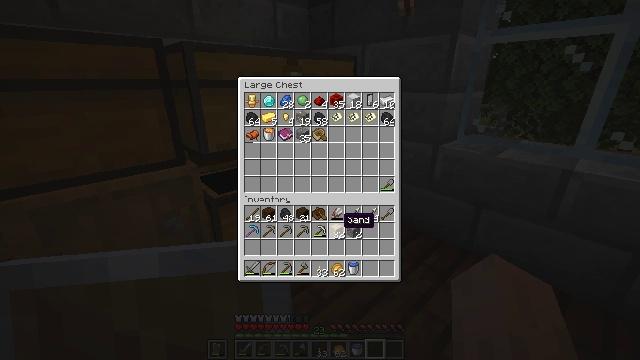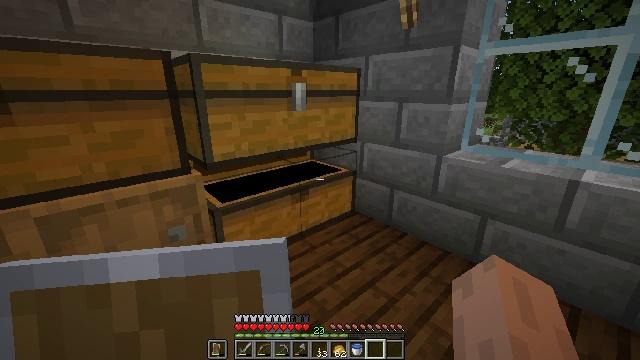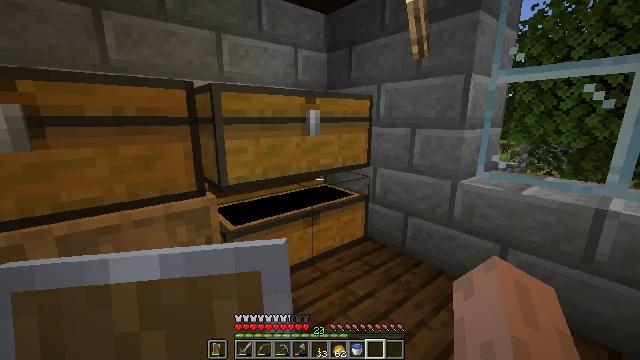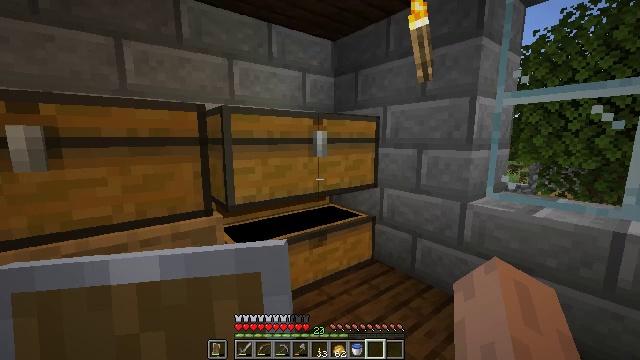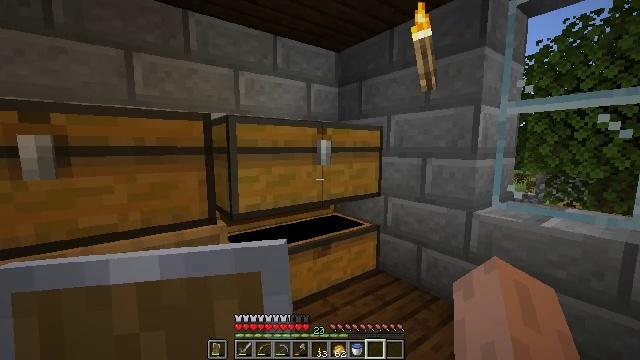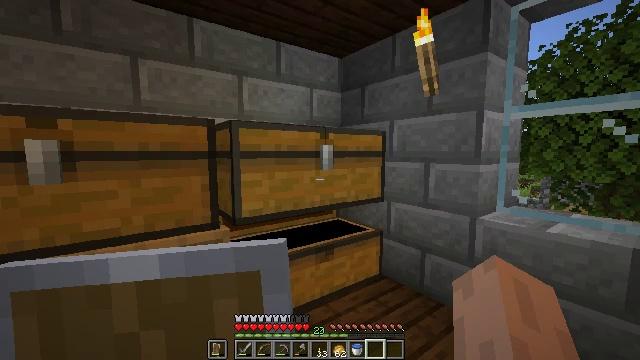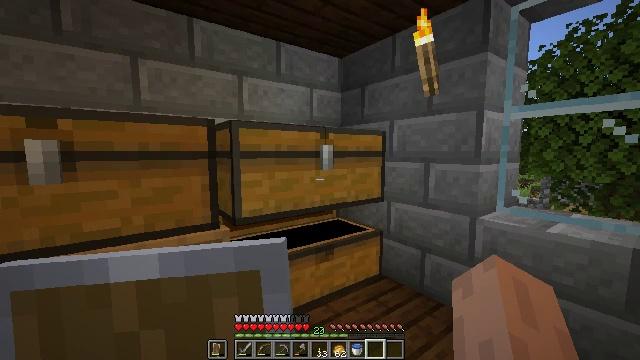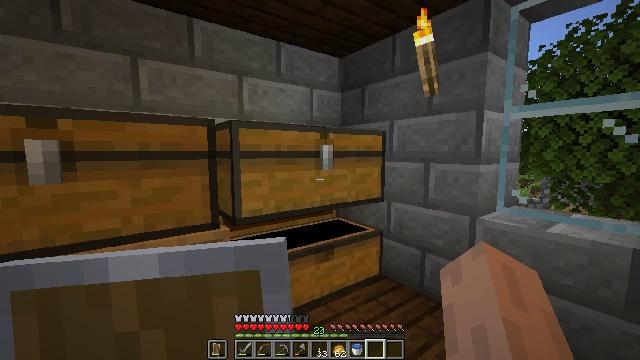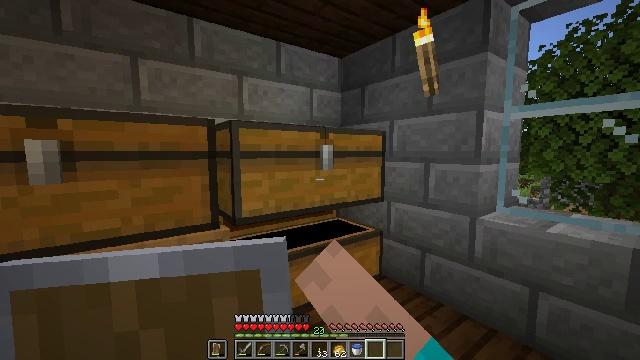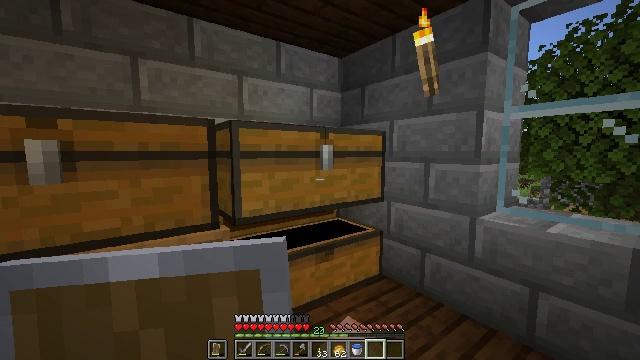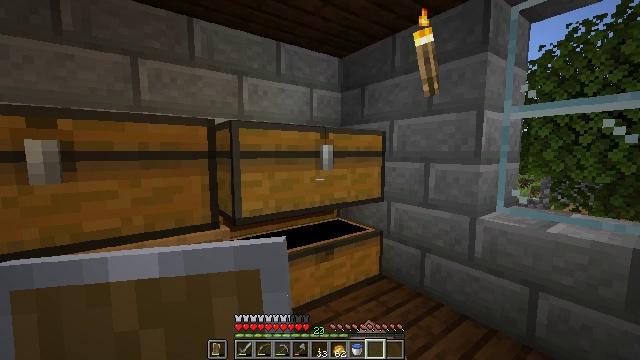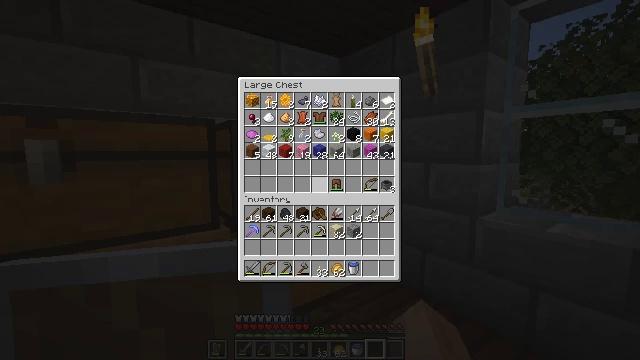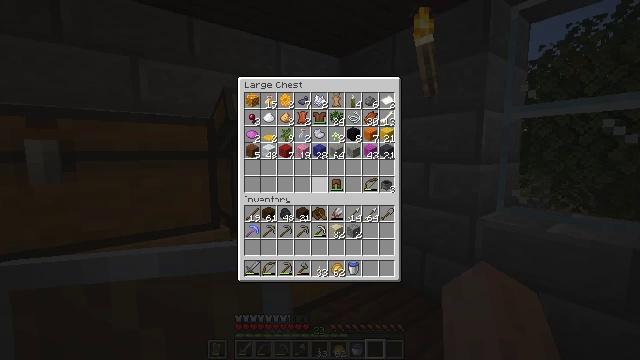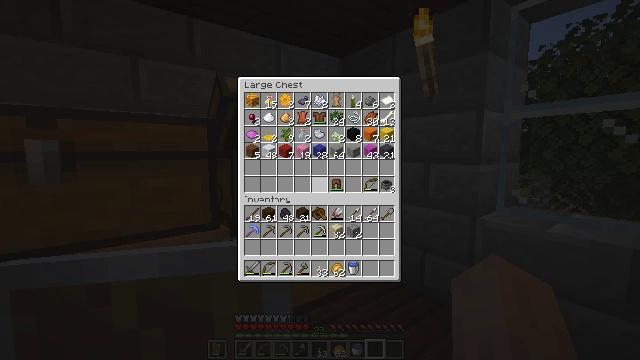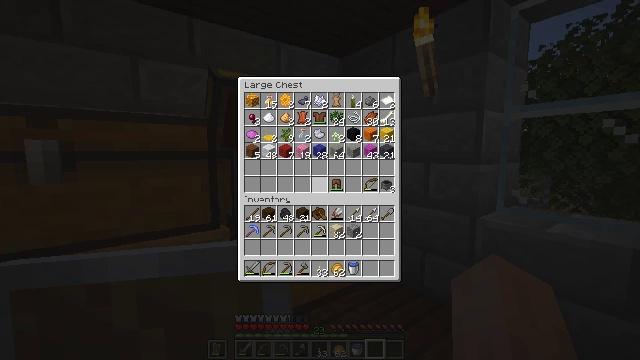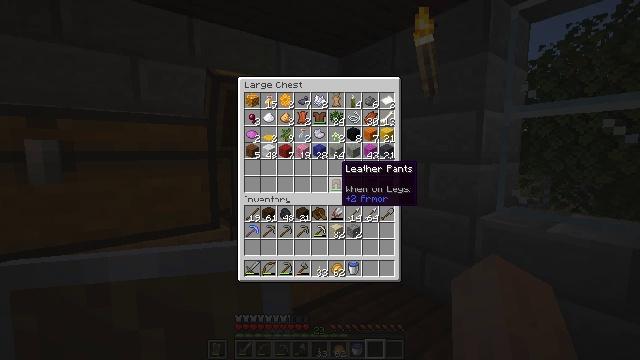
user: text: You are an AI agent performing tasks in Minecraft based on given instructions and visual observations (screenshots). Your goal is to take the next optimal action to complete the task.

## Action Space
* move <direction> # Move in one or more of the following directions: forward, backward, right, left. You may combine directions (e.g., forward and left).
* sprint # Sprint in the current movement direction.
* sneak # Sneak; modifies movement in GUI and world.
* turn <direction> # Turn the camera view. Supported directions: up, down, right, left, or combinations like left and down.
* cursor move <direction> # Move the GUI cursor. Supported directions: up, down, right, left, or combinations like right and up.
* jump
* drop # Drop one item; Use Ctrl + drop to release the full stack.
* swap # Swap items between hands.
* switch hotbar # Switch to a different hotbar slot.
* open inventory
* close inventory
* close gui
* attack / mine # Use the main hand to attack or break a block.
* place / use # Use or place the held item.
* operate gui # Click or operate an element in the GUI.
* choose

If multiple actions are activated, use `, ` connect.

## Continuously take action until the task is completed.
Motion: motion action
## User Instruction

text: Break the stone brick stairs.
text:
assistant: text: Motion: turn up
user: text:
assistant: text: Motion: turn left and up
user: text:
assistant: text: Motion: turn left and up
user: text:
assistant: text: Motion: turn up
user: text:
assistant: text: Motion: turn up
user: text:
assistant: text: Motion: use / place
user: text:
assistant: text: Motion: use / place
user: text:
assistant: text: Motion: no_op
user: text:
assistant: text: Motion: no_op
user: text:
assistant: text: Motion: no_op
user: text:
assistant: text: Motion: no_op
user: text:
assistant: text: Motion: no_op
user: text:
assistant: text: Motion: no_op
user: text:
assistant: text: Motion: no_op
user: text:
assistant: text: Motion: sneak, turn right
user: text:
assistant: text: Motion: sneak, turn right and down
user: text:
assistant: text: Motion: sneak
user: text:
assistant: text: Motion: sneak
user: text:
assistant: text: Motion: sneak, attack / mine
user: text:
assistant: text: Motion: sneak, turn left
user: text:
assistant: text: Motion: sneak, turn left
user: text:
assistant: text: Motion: sneak
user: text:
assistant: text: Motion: sneak, attack / mine
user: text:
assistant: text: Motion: sneak, turn right, attack / mine
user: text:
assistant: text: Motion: sneak, turn right
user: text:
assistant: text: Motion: sneak, turn right
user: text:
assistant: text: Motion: sneak, attack / mine
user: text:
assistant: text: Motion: sneak, attack / mine
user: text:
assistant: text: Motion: sneak
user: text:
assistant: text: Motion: sneak